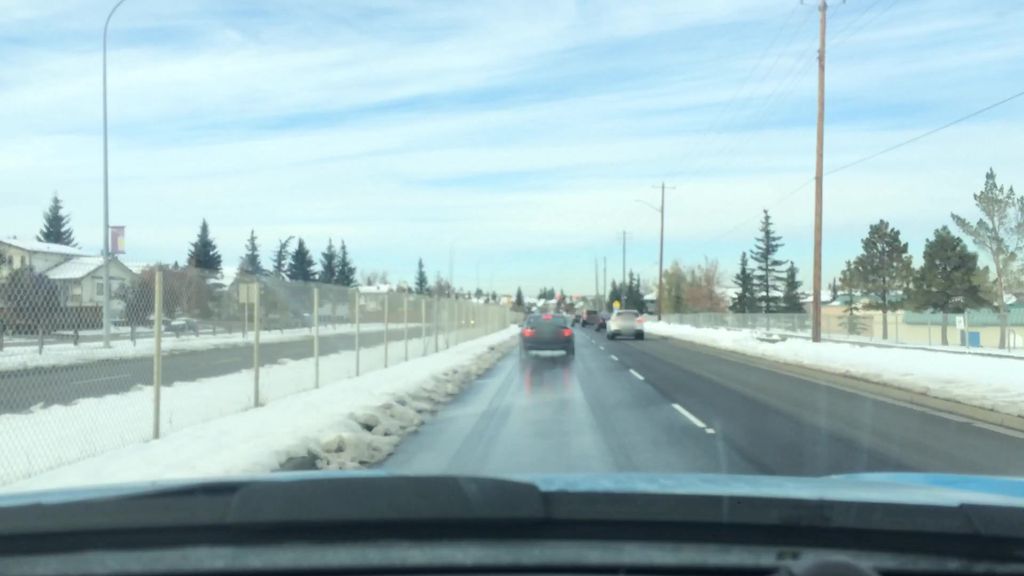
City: calgary